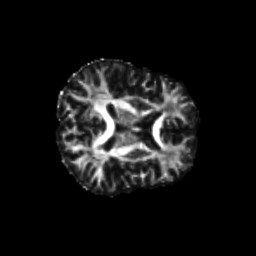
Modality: FA
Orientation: axial
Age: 46
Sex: female
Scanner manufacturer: siemens
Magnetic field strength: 3 T
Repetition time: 8.6 s
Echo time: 0.095 s